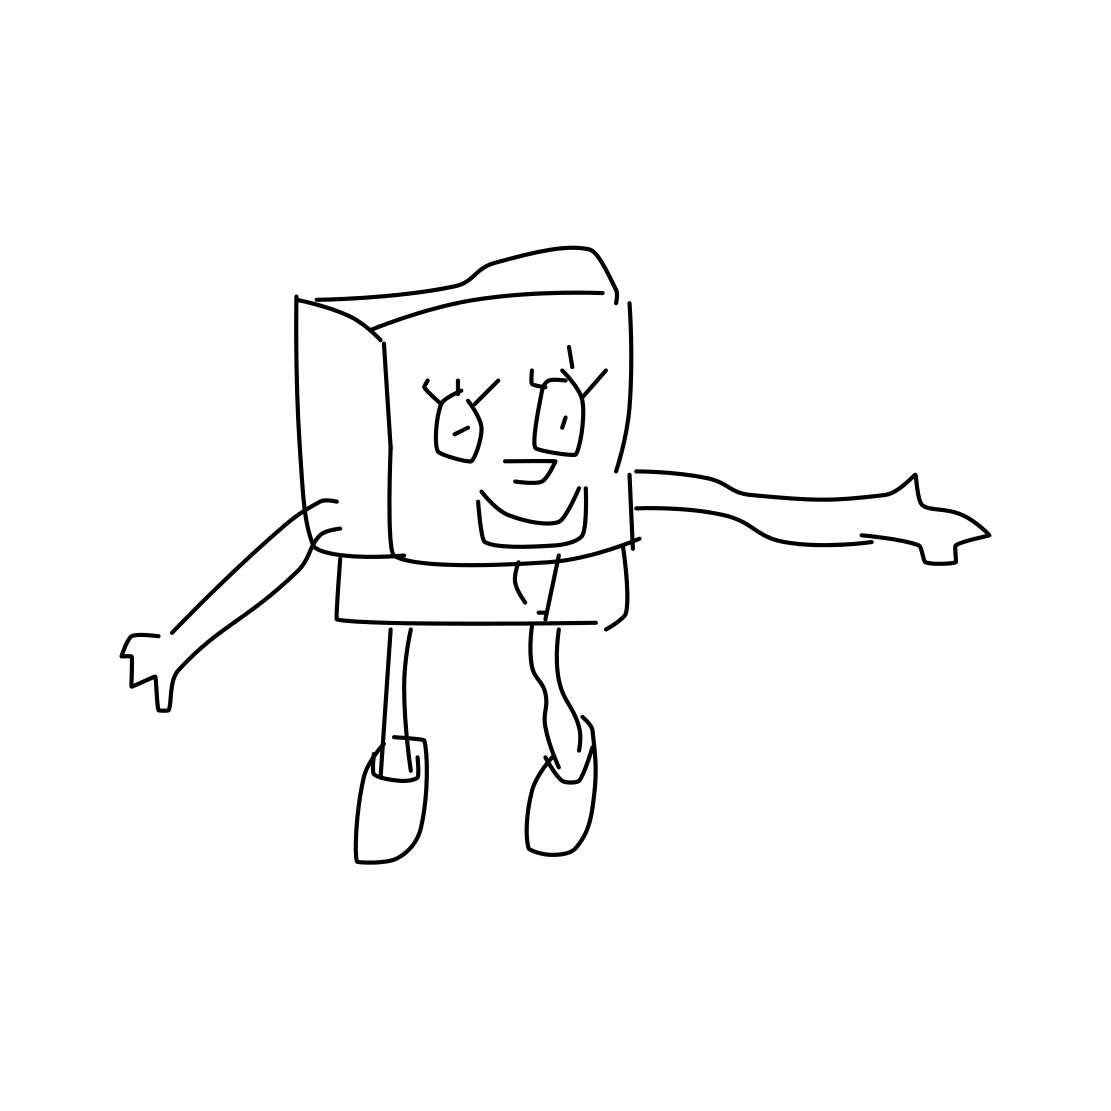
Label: sponge bob